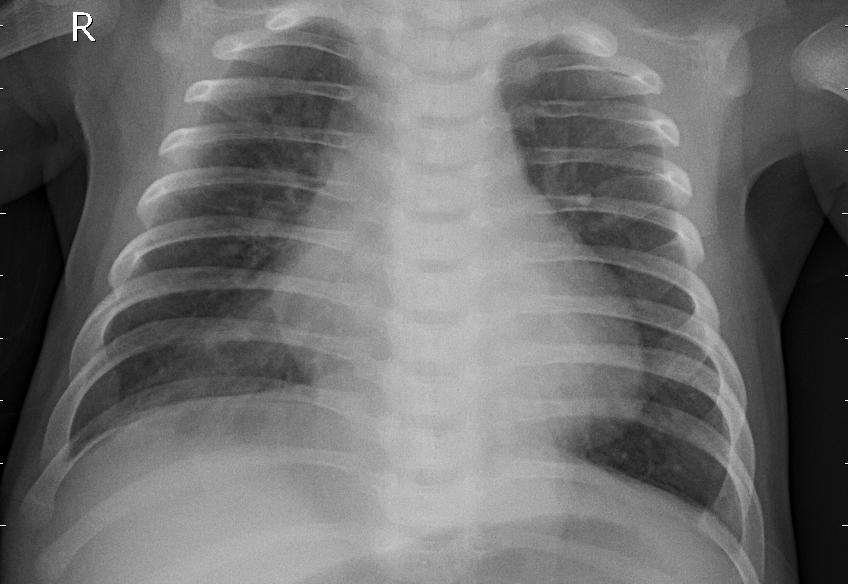
Diagnosis: PNEUMONIA